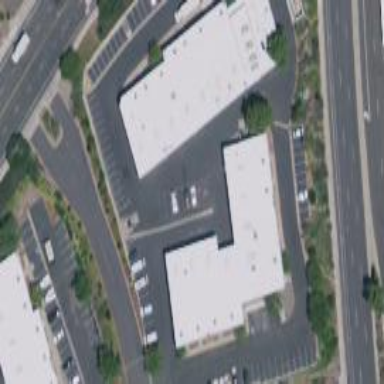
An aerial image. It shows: Industrial building.